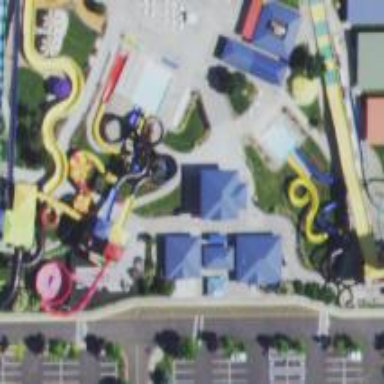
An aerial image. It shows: Water slide attraction.